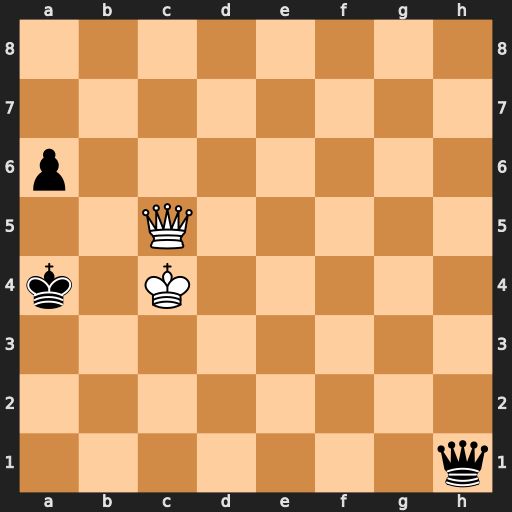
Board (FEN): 8/8/p7/2Q5/k1K5/8/8/7q
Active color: w
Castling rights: -
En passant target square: -
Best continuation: Qb4#